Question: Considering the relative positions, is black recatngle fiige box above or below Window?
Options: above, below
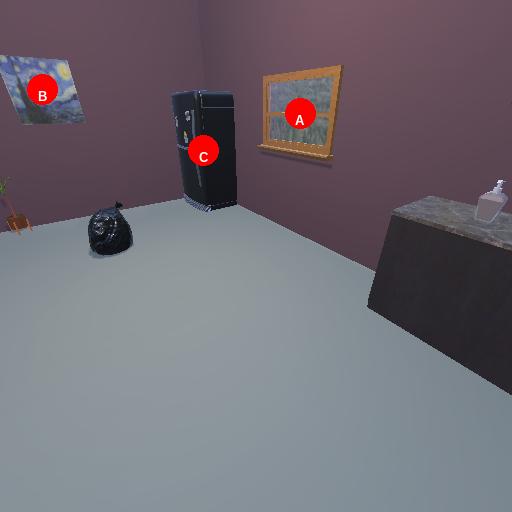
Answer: above